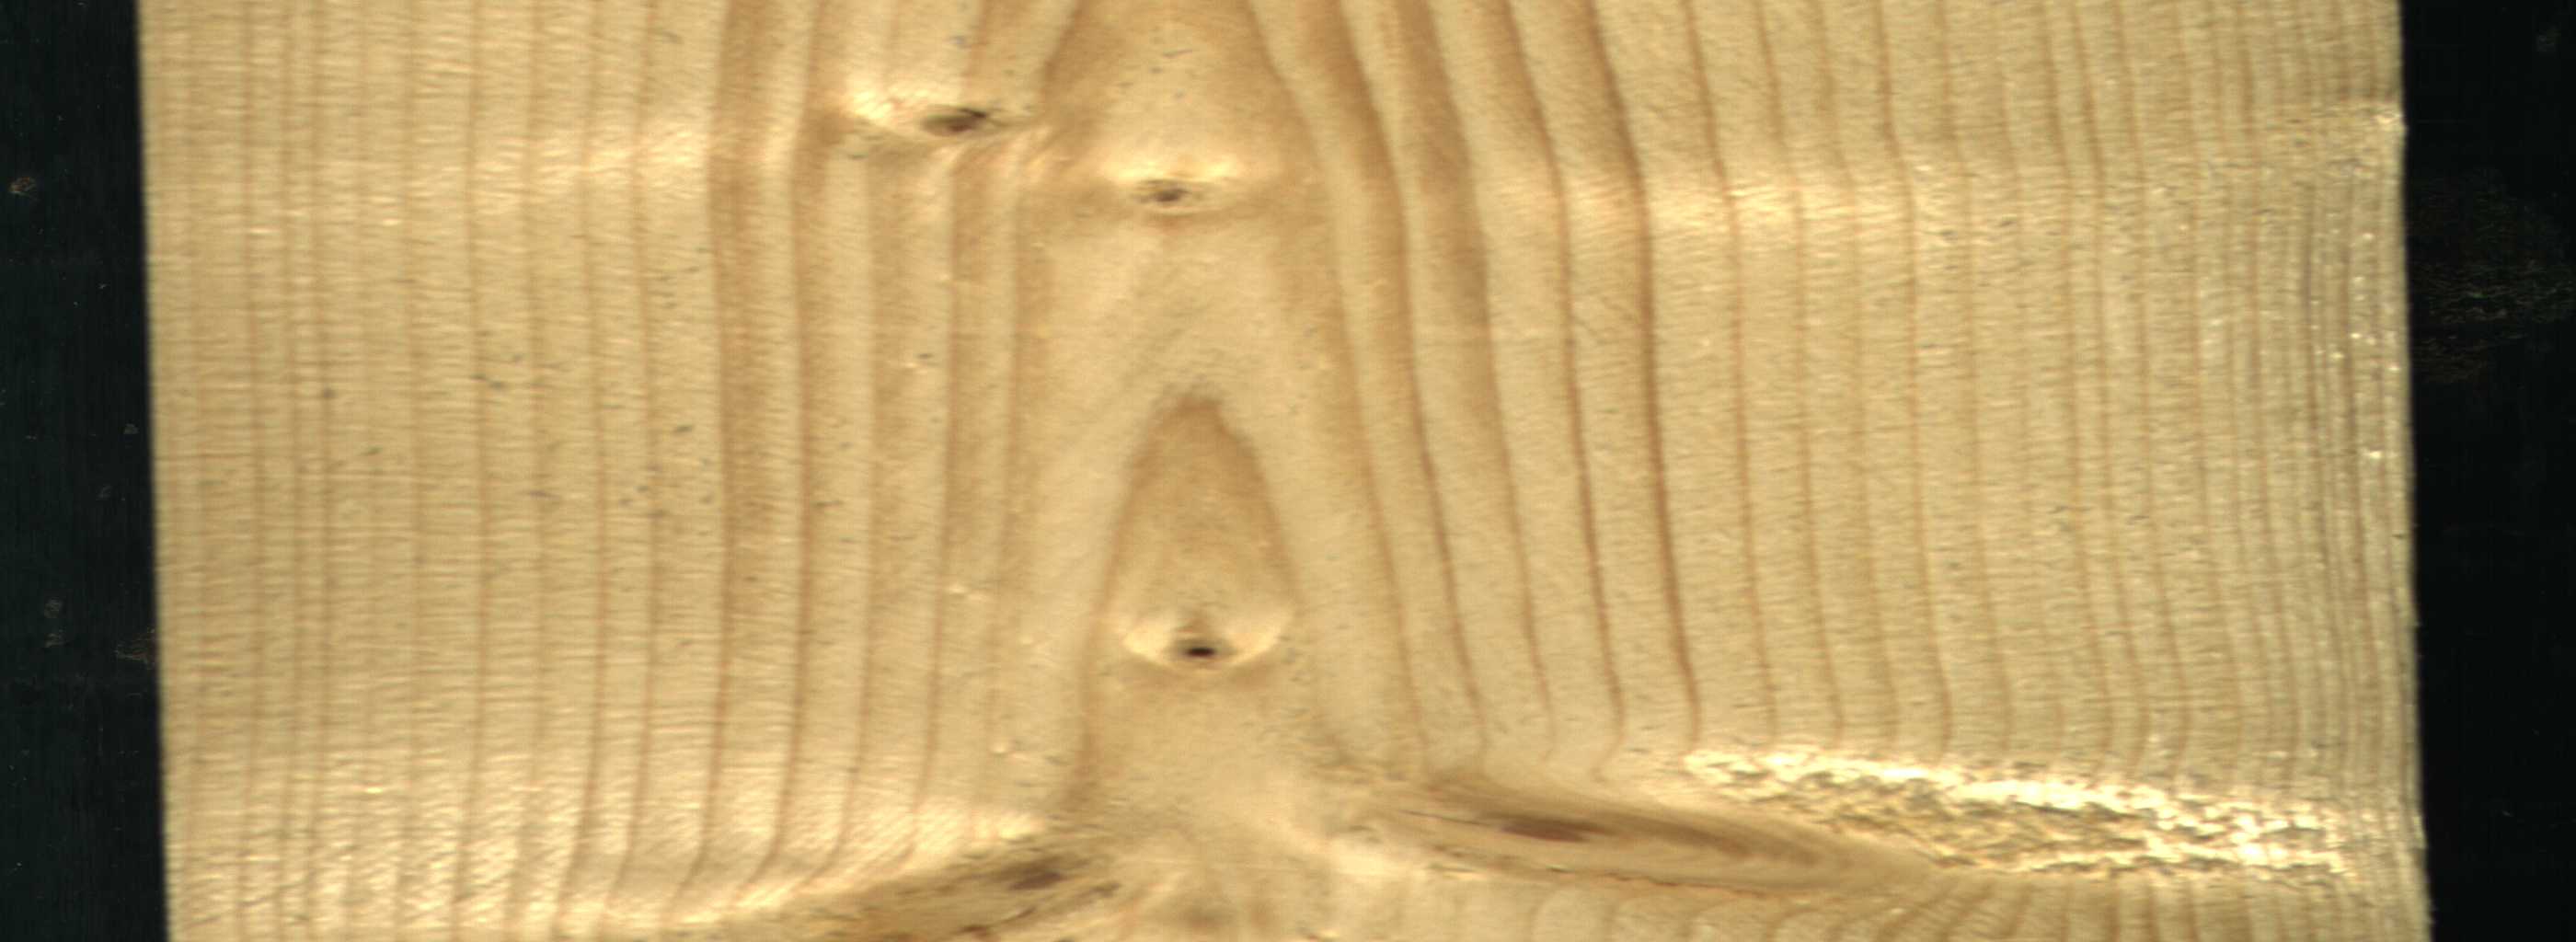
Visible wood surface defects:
Live_Knot
Live_Knot
Live_Knot
Live_Knot
Live_Knot